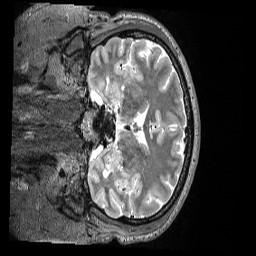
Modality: T2w
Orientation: coronal
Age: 45
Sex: male
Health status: ill
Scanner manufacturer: siemens
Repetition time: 3.2 s
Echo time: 0.566 s